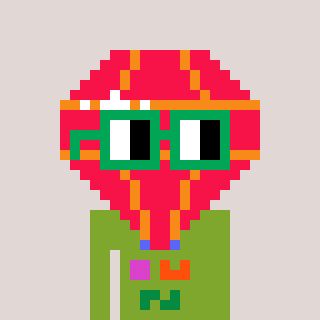
a pixel art character with square green glasses, a red diamond-shaped head and a slimegreen-colored body on a warm background